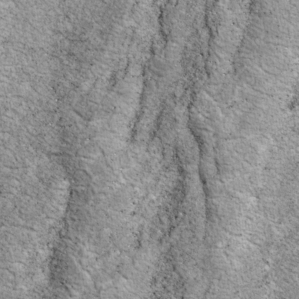
Label: non_frost